Question: I'm trying to produce multiple rows based on a value in a column of my table. I need the number of rows to be three times the value of the data in the column. Currently I have it so it repeats the number of rows based on the value in the column, but I cant work out how to get it procude three times the value in the column.
Here is my code:
'''
WITH tmp as (SELECT 1 as rn UNION ALL SELECT rn+1 from tmp WHERE rn<=1000)
SELECT
[SURNAME],
[NAME],
[AGE],
[PAYMENT DAYS PER/WK]
FROM
[PublishedReporting].[dbo].[Sheet1$]
LEFT JOIN (SELECT * FROM tmp WHERE rn<=50) as
rowgen on [PAYMENT DAYS PER/WK] >= rowgen.rn
WHERE
[PAYMENT DAYS PER/WK] IS NOT NULL
ORDER BY
SURNAME,
NAME
option (maxrecursion 32767);
'''
Here is a sample of my results:
So here it shows 3 rows for Lucy Adams, but I need it to show 9

Thanks
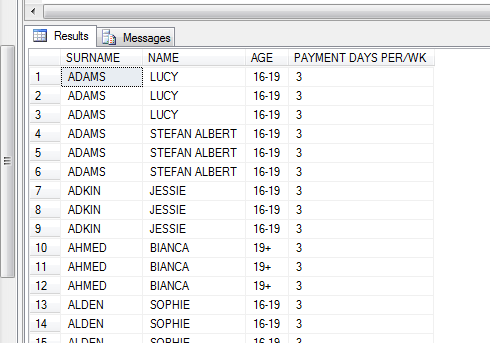
Answer: '''
select * from [PublishedReporting].[dbo].[Sheet1$]
union all
select * from [PublishedReporting].[dbo].[Sheet1$]
union all
select * from [PublishedReporting].[dbo].[Sheet1$]
order by 1;
'''